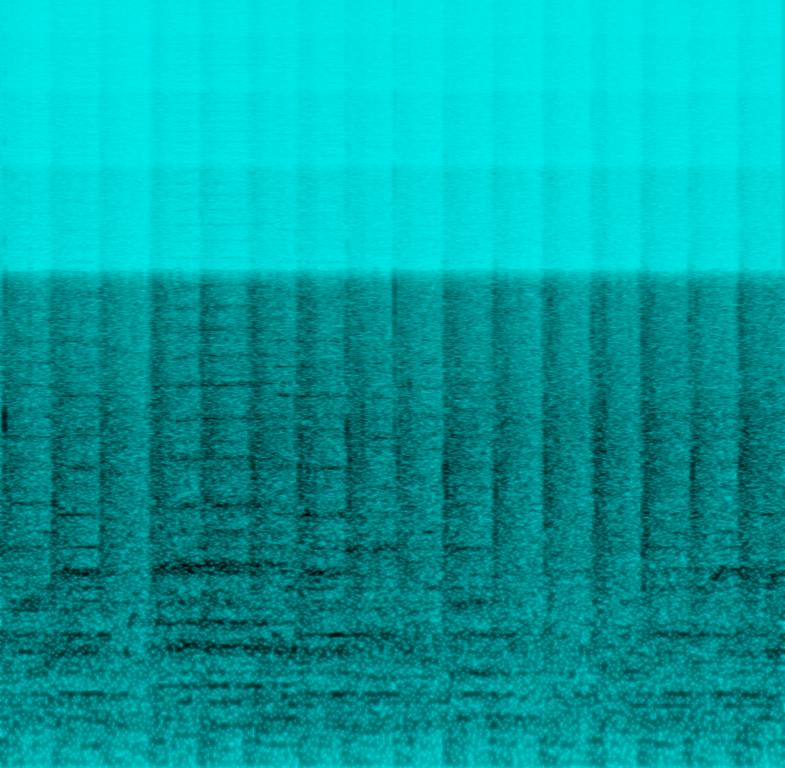
This song features the main melody sung by a choir. This is accompanied by the string section and brass section featuring violins and trumpets. Hand claps are heard on every count. Orchestral percussion plays in the background. As the quality of audio is low, many instruments cannot be heard. This song can be played in a celebration.